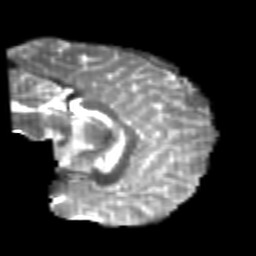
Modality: T2w
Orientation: sagittal
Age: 22
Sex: male
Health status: healthy
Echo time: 0.074 s